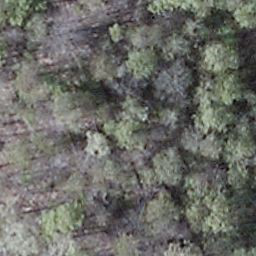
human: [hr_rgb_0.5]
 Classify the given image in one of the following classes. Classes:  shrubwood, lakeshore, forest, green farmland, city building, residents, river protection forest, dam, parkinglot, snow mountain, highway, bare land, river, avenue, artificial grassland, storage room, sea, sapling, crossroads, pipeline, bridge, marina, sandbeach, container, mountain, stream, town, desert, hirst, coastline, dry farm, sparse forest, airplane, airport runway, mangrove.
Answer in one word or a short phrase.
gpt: shrubwood